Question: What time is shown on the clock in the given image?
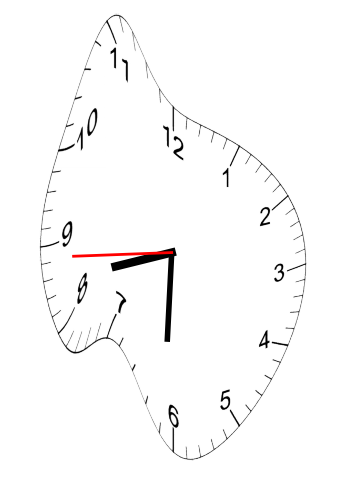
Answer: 08:30:44